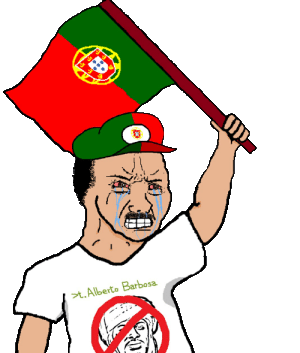
Label: 5_Crying_Wojak